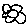
Label: flower